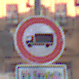
Verkehrszeichen: VerbotFuerKraftfahrzeugeUeberDreiKommaFuenfTonnen
Zusatzzeichen unten: SonstigeFahrzeugePersonengruppenFrei2
Umgebung: Outdoor, Urban
Tageszeit: MorningAfternoon
Wetter: PartlyCloudy
Licht: Natural
Jahreszeit: NotSpecified
Kontrast: LowContrast